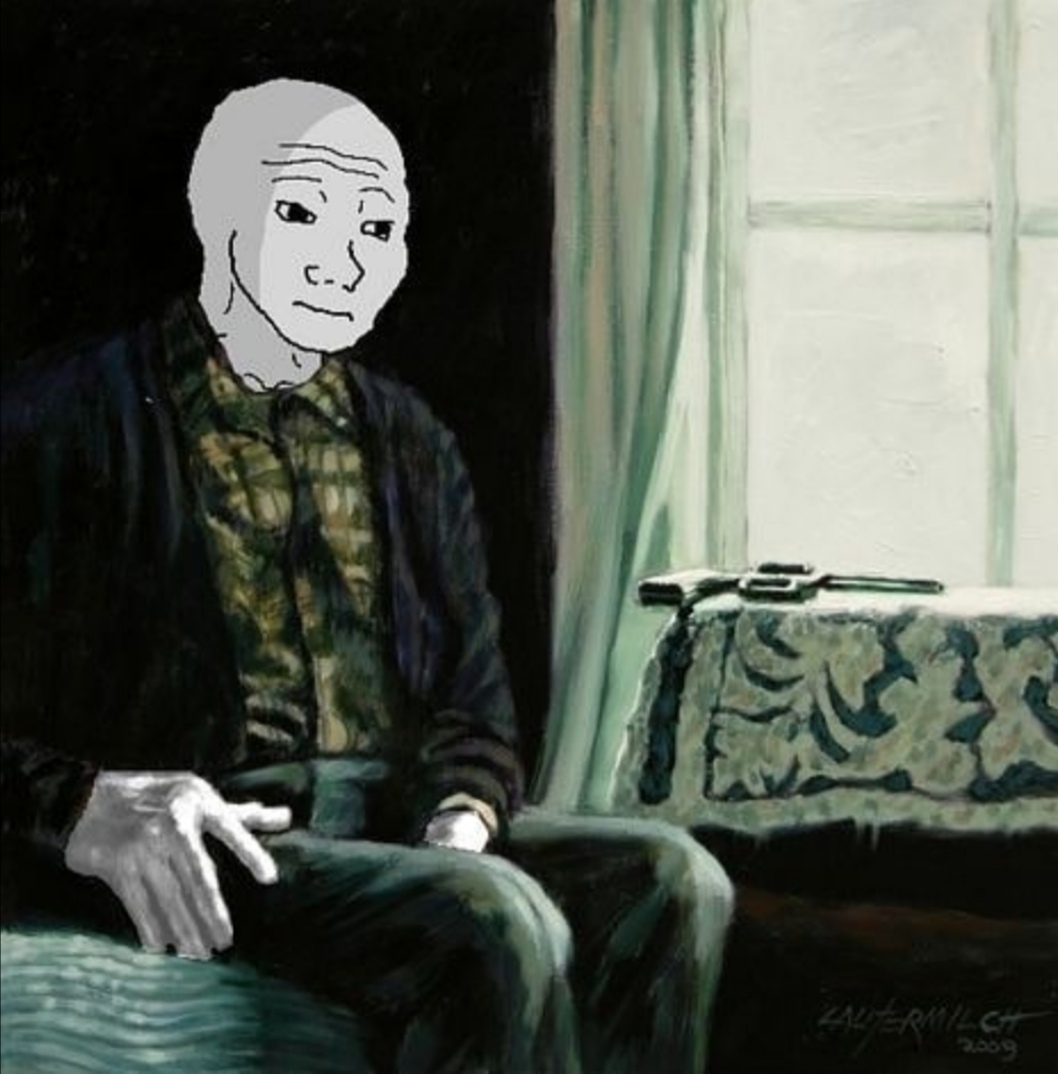
Label: 5_Wojak_with_Background